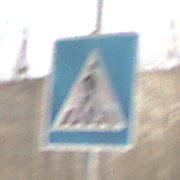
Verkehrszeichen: FussgaengerueberwegLinks
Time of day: MorningAfternoon
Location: Outdoor (Nature)
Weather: PartlyCloudy
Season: Winter
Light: Natural